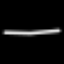
Label: line